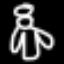
Label: angel